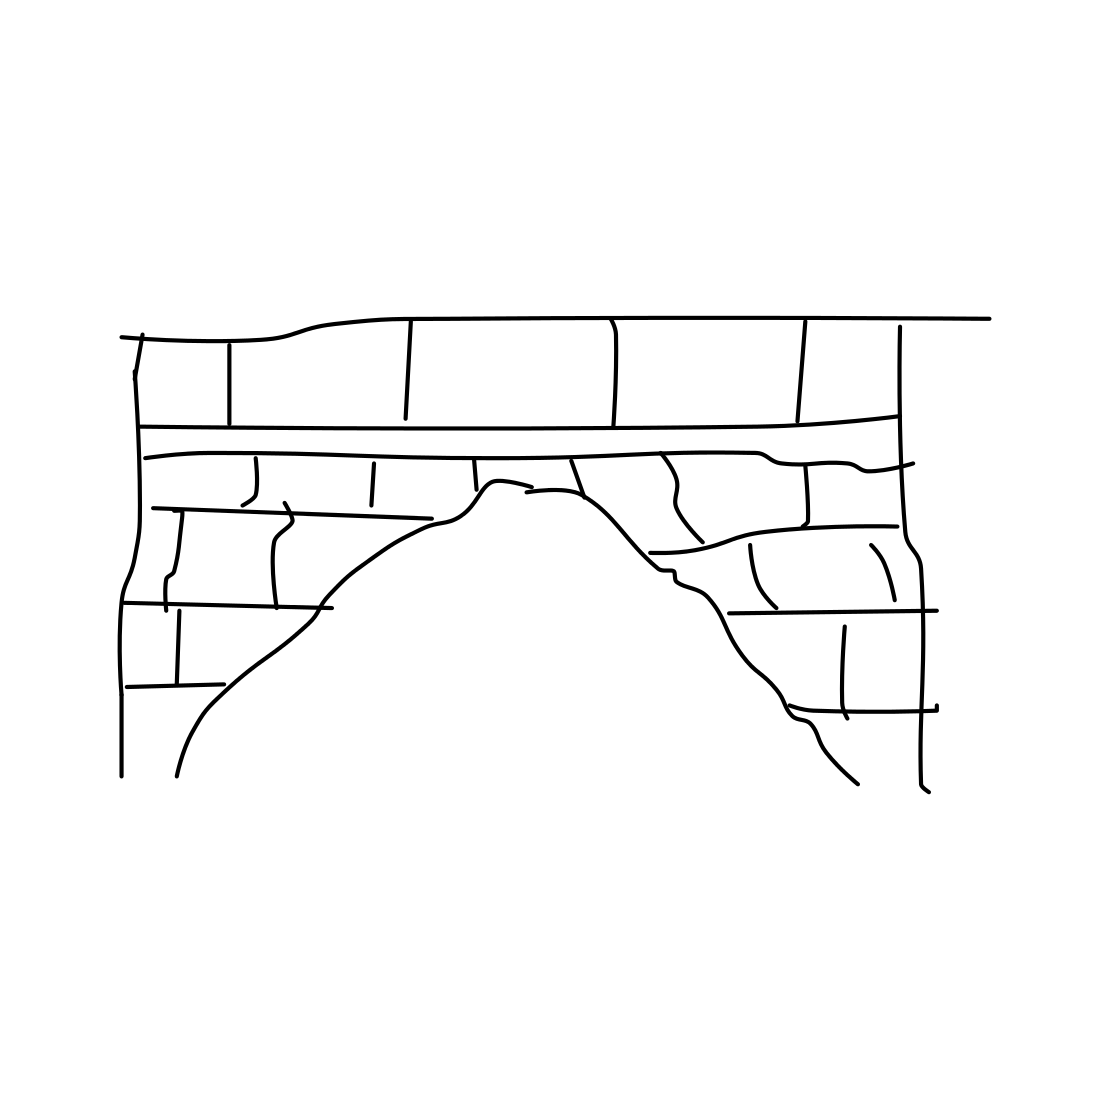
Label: bridge